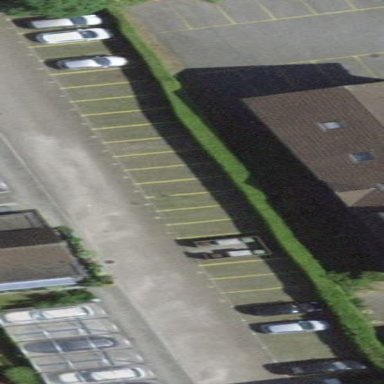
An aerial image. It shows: Parking area with surface.